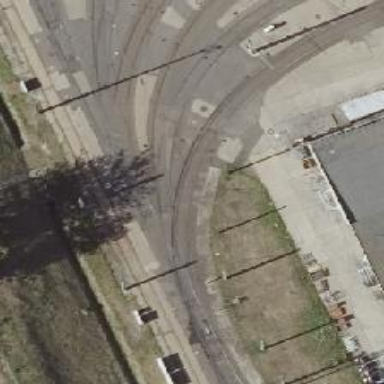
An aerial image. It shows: Railway switch.